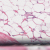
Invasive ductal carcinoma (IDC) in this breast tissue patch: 0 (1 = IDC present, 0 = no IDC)